Field crop: maize
Growth stage: 2
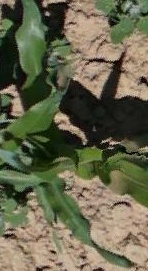
Species: maize